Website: macys
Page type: customer-info-address
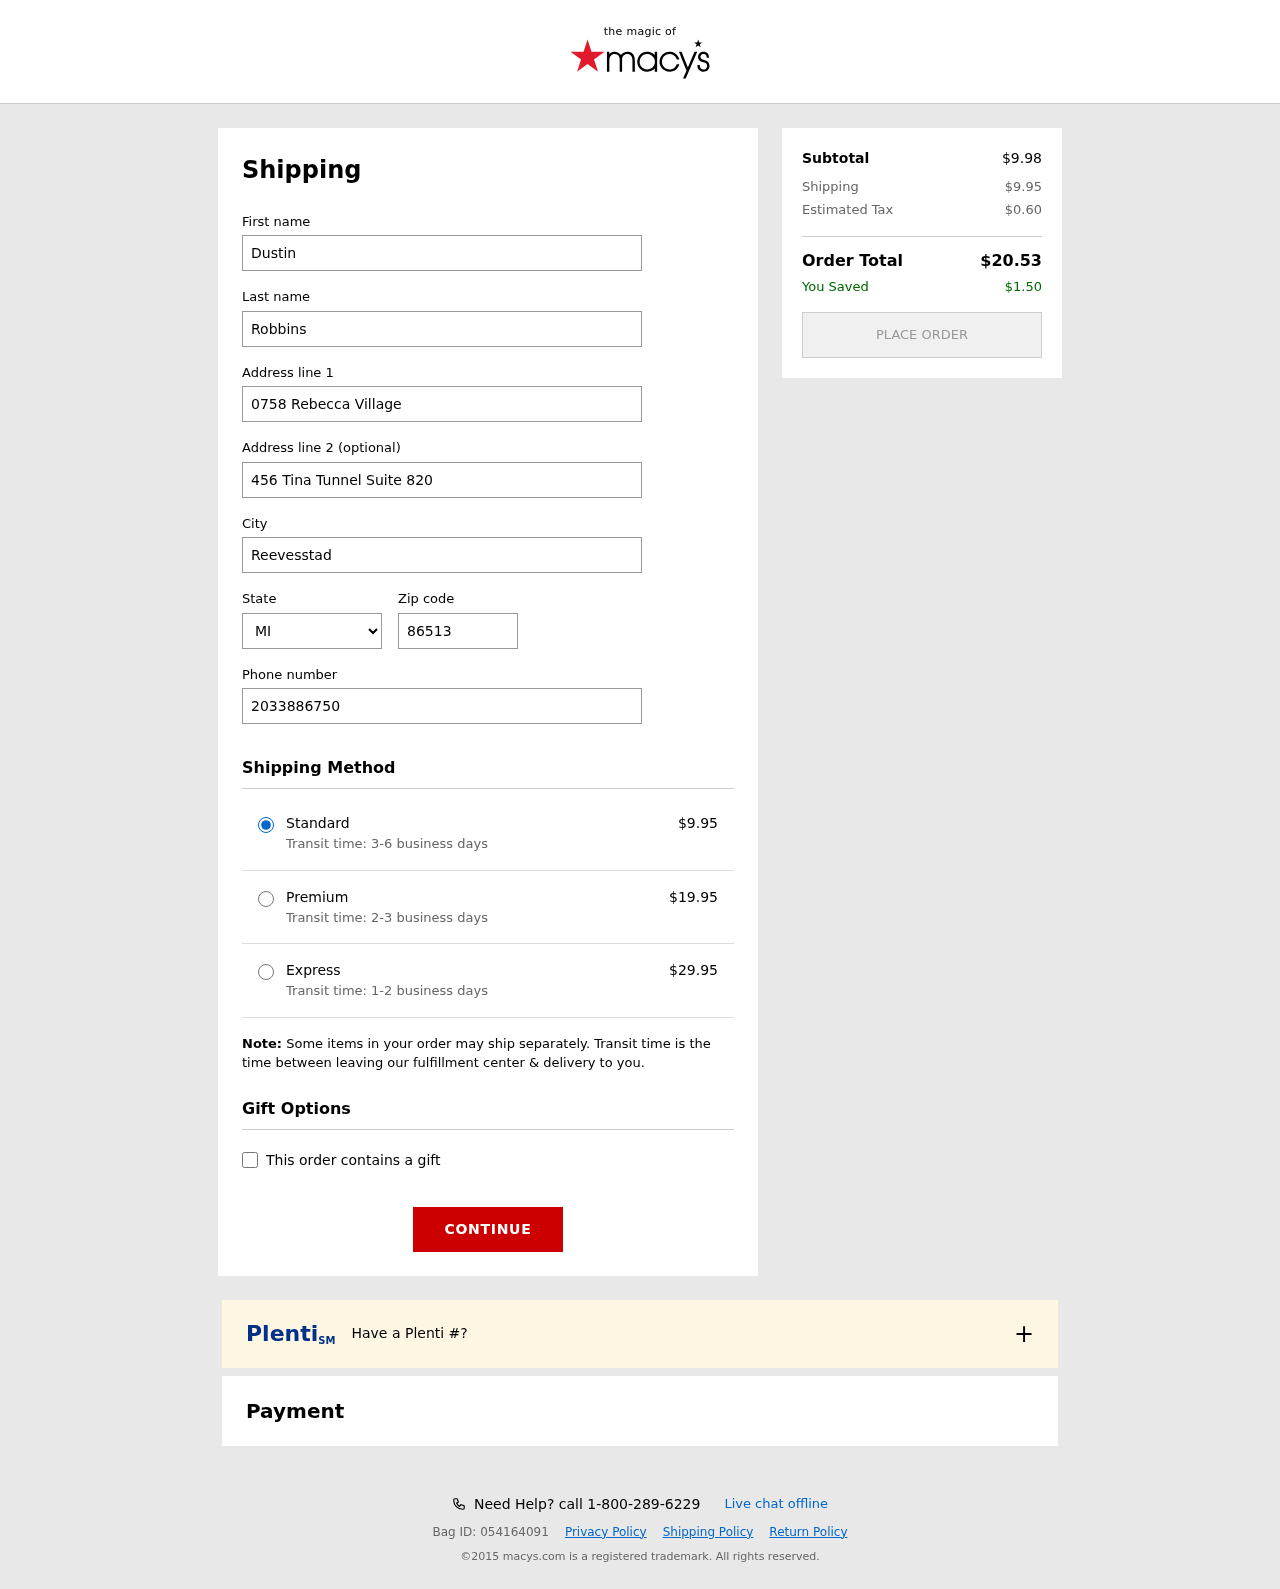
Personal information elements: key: PII_CITY
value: Reevesstad
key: PII_FIRSTNAME
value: Dustin
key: PII_LASTNAME
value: Robbins
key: PII_PHONE
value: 2033886750
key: PII_POSTCODE
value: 86513
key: PII_STATE_ABBR
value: MI
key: PII_STREET
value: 0758 Rebecca Village
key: PII_STREET2
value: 456 Tina Tunnel Suite 820
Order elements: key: ORDER_SHIPPING_COST
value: $9.95
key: ORDER_SHIPPING_COST_PREMIUM
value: $19.95
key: ORDER_SHIPPING_COST_EXPRESS
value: $29.95
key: ORDER_SUBTOTAL
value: $9.98
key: ORDER_TAX
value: $0.60
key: ORDER_TOTAL
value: $20.53
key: ORDER_SAVINGS
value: $1.50